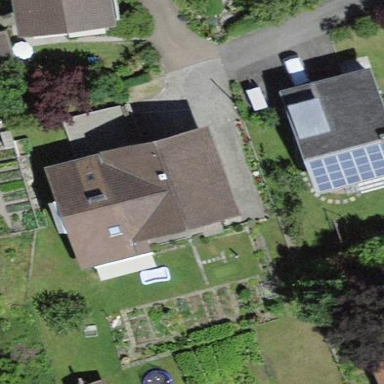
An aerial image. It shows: Simple and straightforward house.